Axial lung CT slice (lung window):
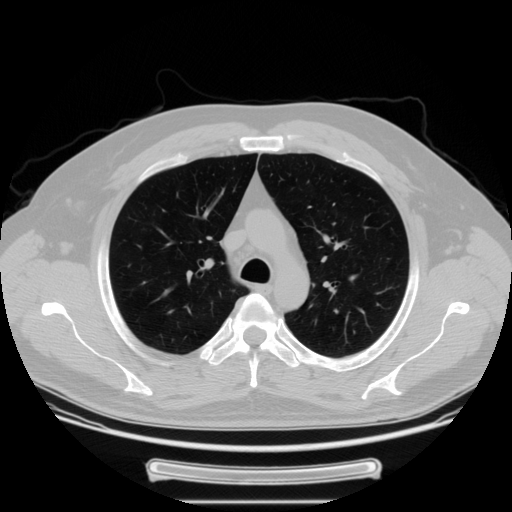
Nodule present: no